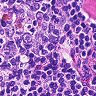
Metastatic tissue present: no